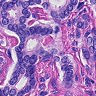
Metastatic tissue present: yes